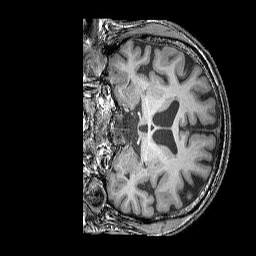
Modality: T1w
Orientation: coronal
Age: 68
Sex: male
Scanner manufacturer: siemens
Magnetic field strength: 3 T
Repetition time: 2.25 s
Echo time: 0.00411 s